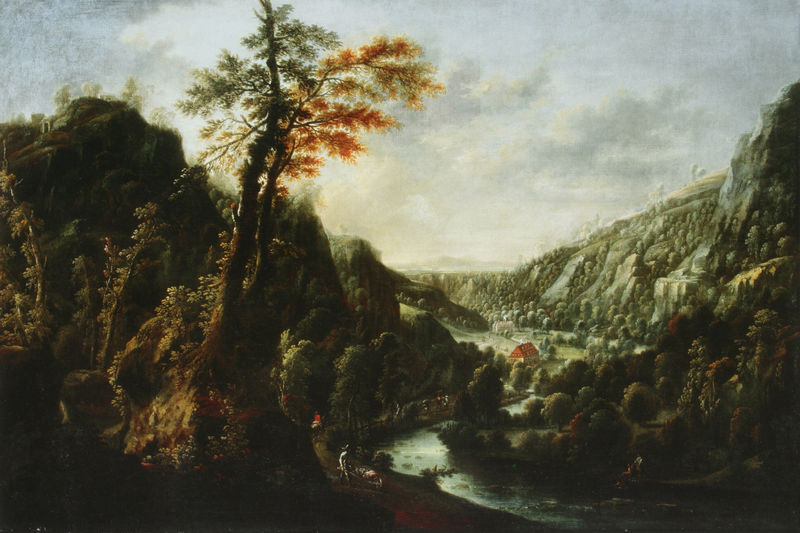
Titel: Der Plauensche Grund mit Buschmühle und Königsmühle
Künstler: Johann Alexander Thiele
Standort: Dresden
Institution: Gemäldegalerie Alte Meister
Schlagwörter: baum, berg, blau, blätter, dunkel, felsen, gemälde, himmel, laub, mann, schatten, wasser, wolken, bäume, fluss, gelb, grün, landschaft, menschen, ocker, see, ufer, äste, braun, fenster, frau, grau, hell, hut, kleid, licht, männer, orange, schwarz, skizze, strasse, weiss, blick, dach, gebäude, gras, haus, rasen, rot, weg, wiese, wolke, beige, leute, malerei, architektur, mensch, stein, steine, öl, ast, bach, feld, felder, ferne, flusslauf, horizont, häuser, hügel, natur, strauch, weite, busch, büsche, gehen, gewässer, rauch, sonne, sträucher, figur, gold, klassizismus, blatt, pflanze, pflanzen, england, gainsborough, schön, tal, wald, wasserfall, esel, karren, kinder, pferd, reiter, bewölkt, farbig, wellen, ansicht, naturalismus, fischer, abhang, berge, einschnitt, fels, gebirge, gipfel, hang, klein, vegetation, berglandschaft, schlucht, herbst, hof, idylle, arbeiter, karre, schubkarre, schubkarren, wagen, strom, häuschen, blue, people, red, white, afternoon, green, room, yellow, brown, bronze, knie, baumkrone, bauer, herbstlandschaft, wandern, flussbett, flusslandschaft, wälder, bergkamm, kuppe, nadelbaum, flora, maultier, kurve, villa, hügelig, lanfschaft, clouds, man, rocks, sky, stone, tree, hill, house, landscape, mountain, mountains, fauna, trees, village, flusstal, wäldchen, lichtquelle, winter, zwerg, gebirgslandschaft, autumn, river, schlängeln, waldlandschaft, romantic, koch, rasten, fall, scene, person, valley, fischen, bauwerk, leaves, venice, watercolor, reisen, staffagen, farmer, shrub, wolkew, uferweg, schlcuht, beuge, flussbeuge, graui, baumsterben, höhenweg, hazs, car, morning, panorama, idealistic, panoramic, öllgemälde, rivertreeslandcsape, mauntains